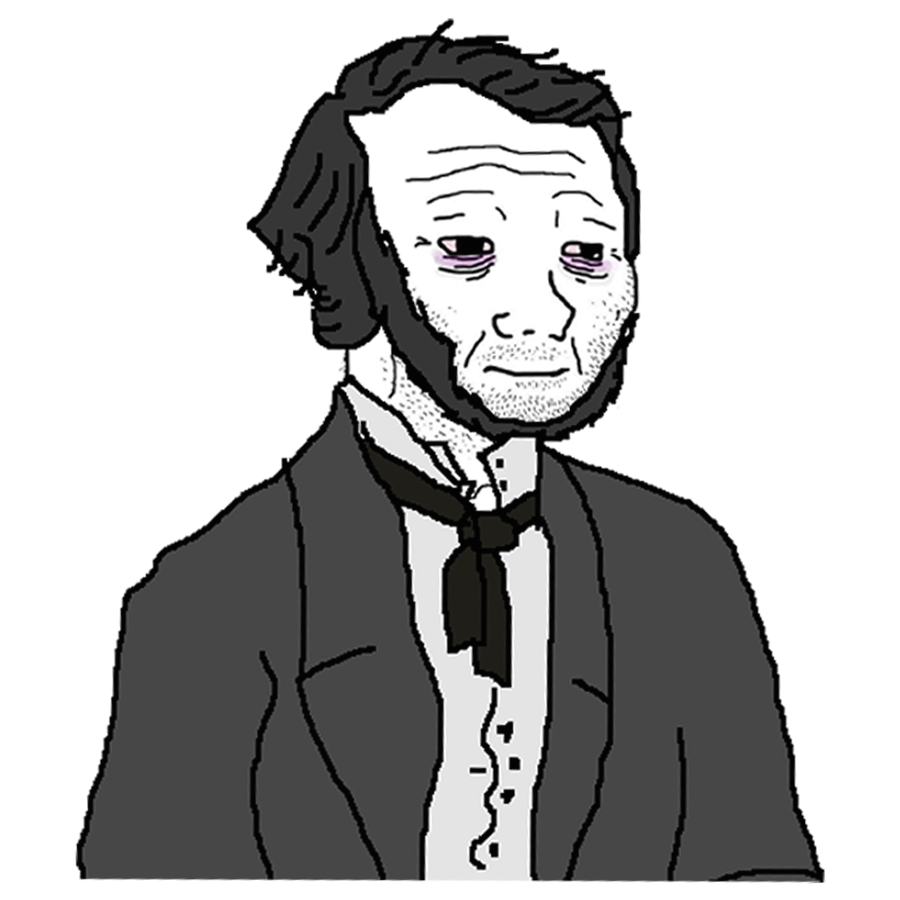
Label: 5_Doomer